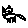
Label: cat